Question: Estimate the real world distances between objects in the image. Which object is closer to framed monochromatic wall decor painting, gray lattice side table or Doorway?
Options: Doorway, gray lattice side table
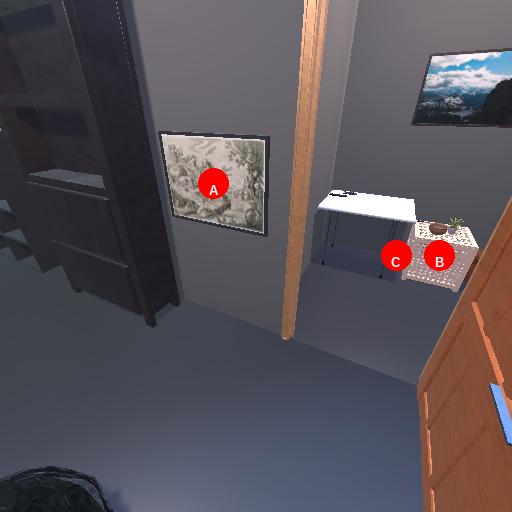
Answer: Doorway